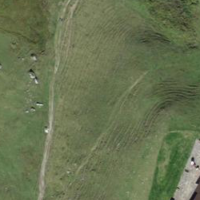
EUNIS habitat code: 23
Species observed at this site:
Rumex alpinus
Campanula barbata